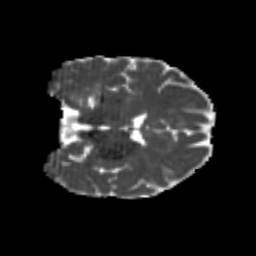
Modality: MD
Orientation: coronal
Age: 24
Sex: female
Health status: healthy
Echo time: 0.074 s